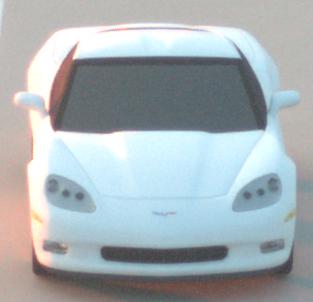
Make: Chevrolet
Model: Corvette Coupé
Detailed model: Corvette (C6) Coupé
Model produced from: 2005/02
Model produced until: 2008/03
Doors: 3
Color: white
Road condition: dry road
Daytime: sunrise or sunset
Contrast: medium contrast